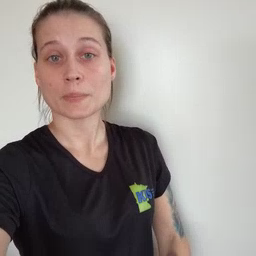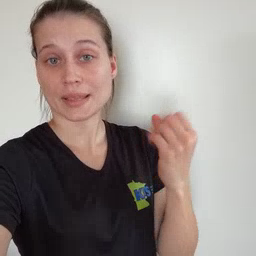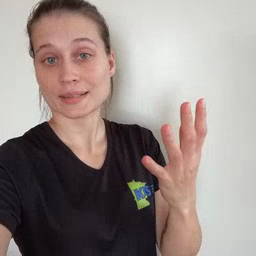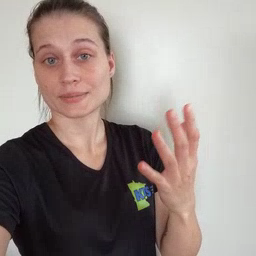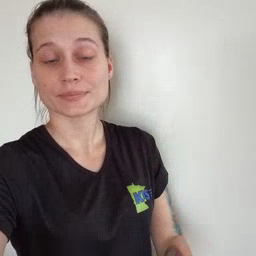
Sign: many